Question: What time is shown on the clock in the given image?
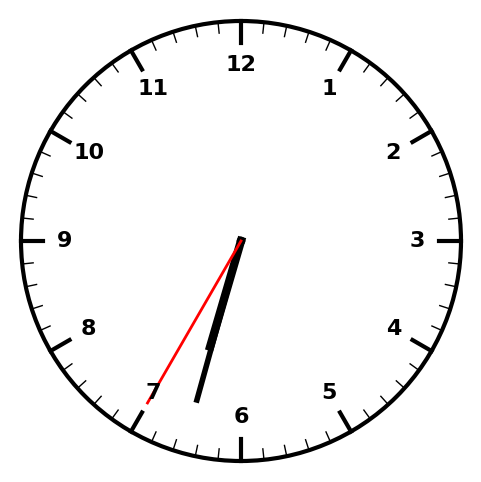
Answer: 06:32:35